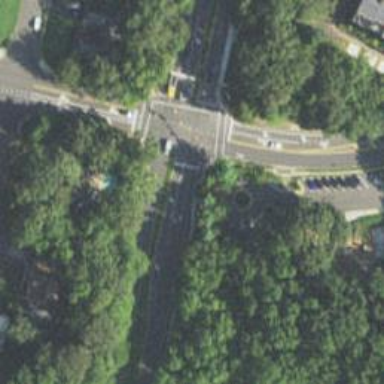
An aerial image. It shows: Turning loop on the road.